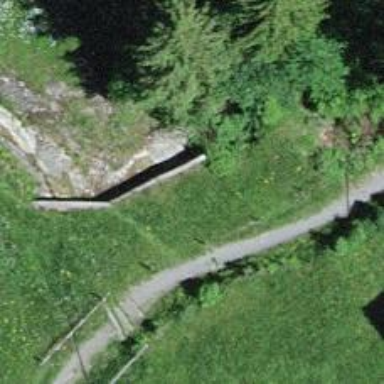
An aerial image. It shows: Retaining wall.